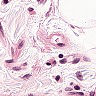
Metastatic tissue present: no